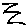
Label: zigzag